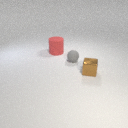
large red rubber cylinder behind small gray rubber sphere